Aerial crown-view tile of a tropical tree (Barro Colorado Island, Panama), acquired 20250512:
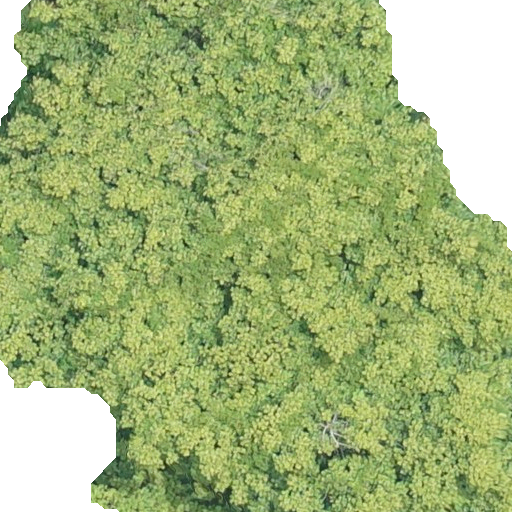
Species: Tachigali panamensis
GBIF accepted scientific name: Tachigali panamensis
Crown area: 420.607 m²